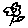
Label: flower